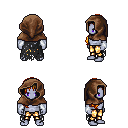
a pixel art fantasy rpg character, male body template, dark elf, purple skin, black tattered cape, gold greaves, light blonde right-swept hairstyle, cloth hood, white cloth bracers, four views (front, back, left, right), 2x2 character sprite sheet, small pixel art, hard edges, no anti-aliasing